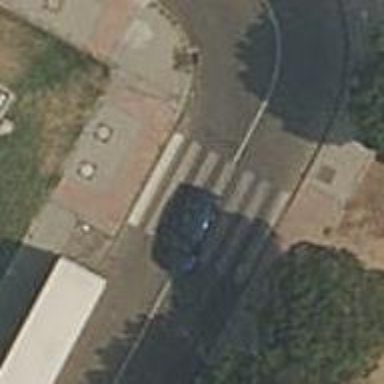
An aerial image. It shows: Zebra crossing on the road.